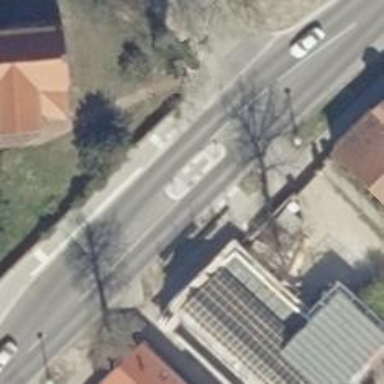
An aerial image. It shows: Unmarked crossing with pedestrian island. The crossing includes traffic calming island.